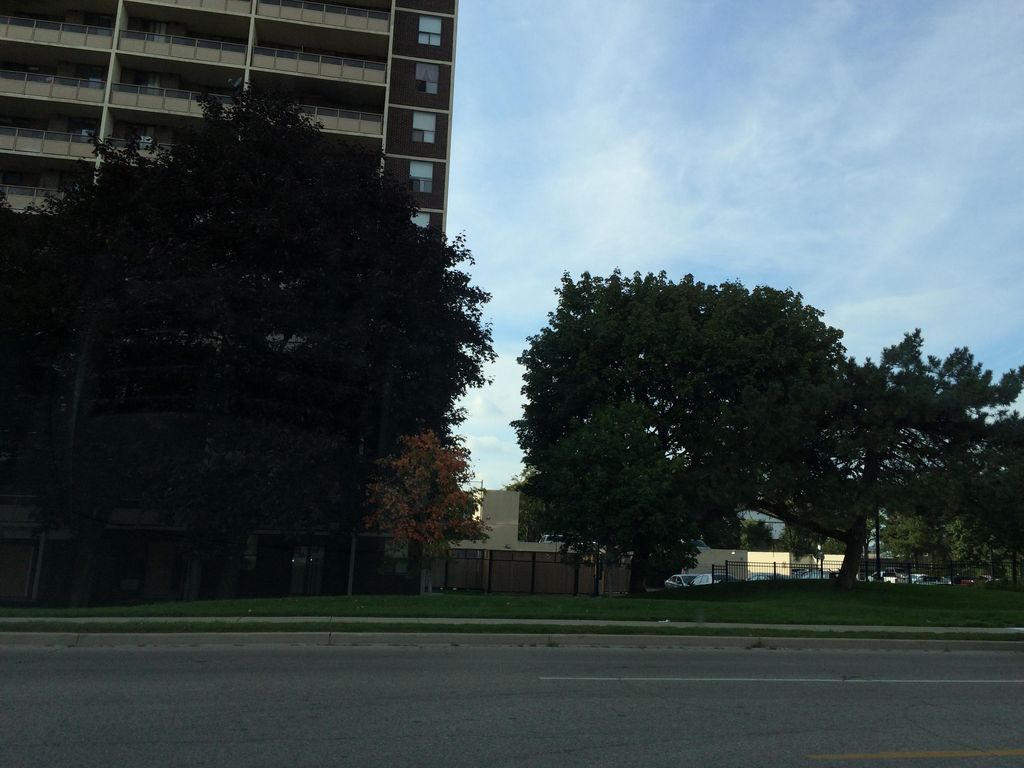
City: kitchener-waterloo